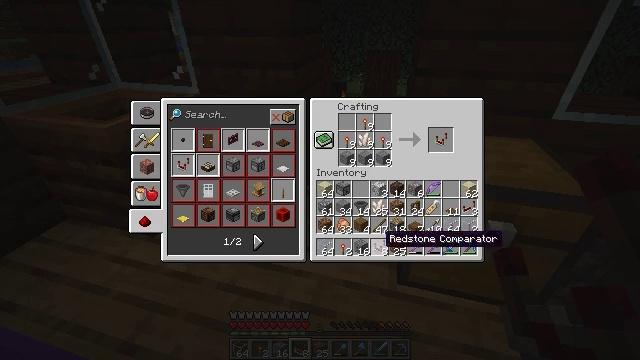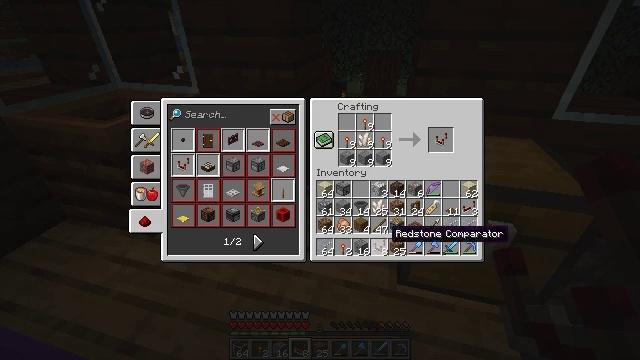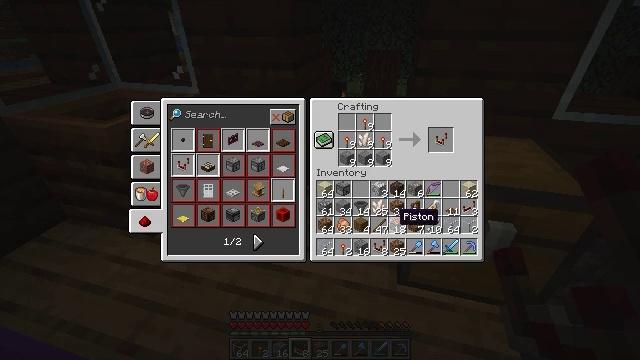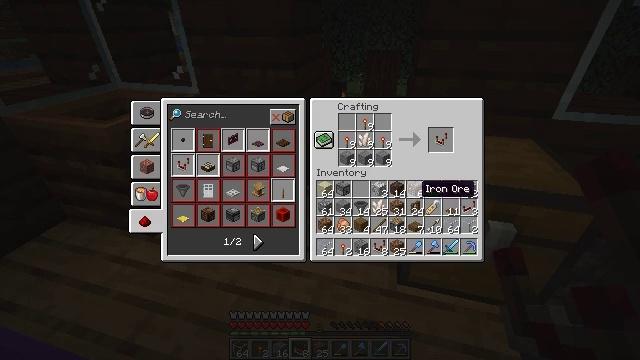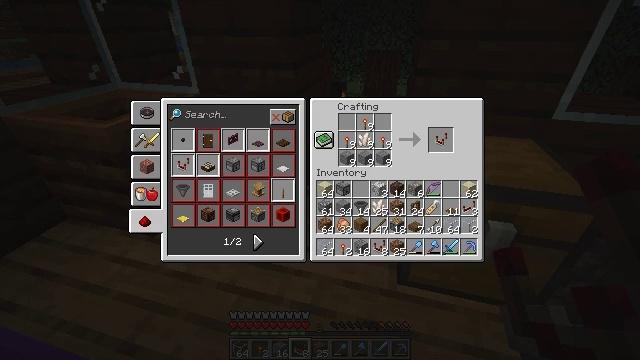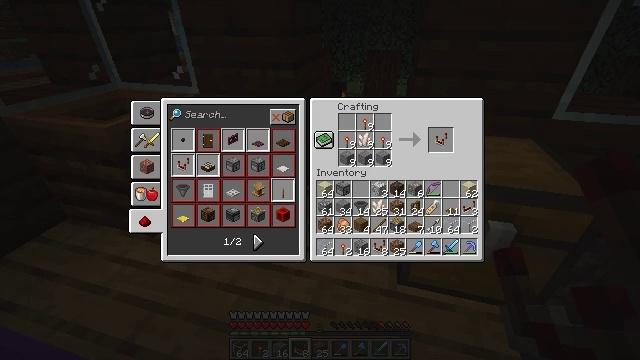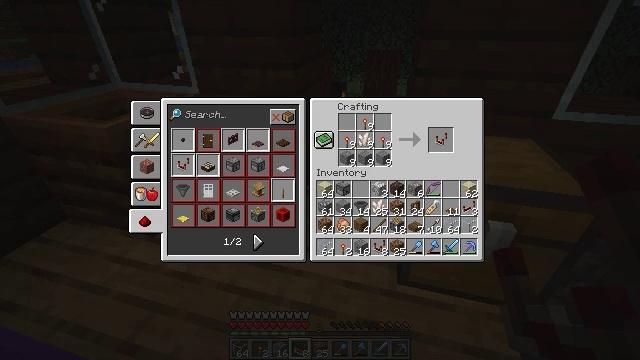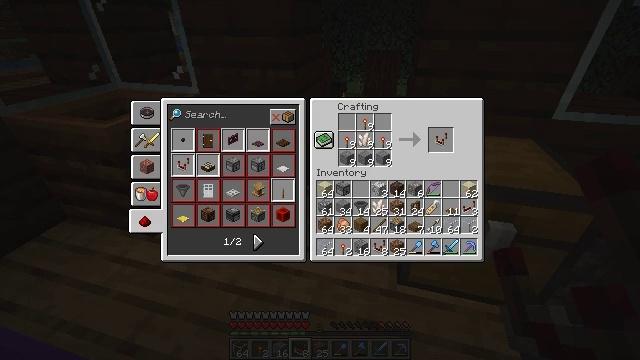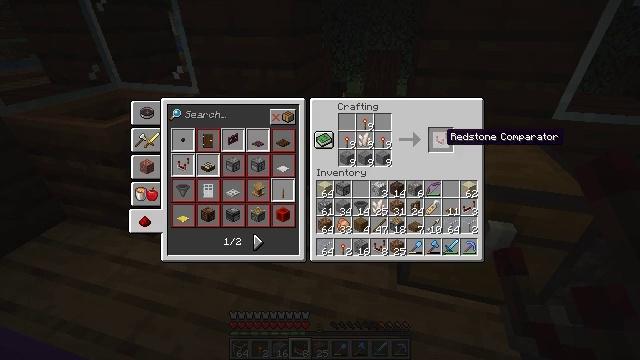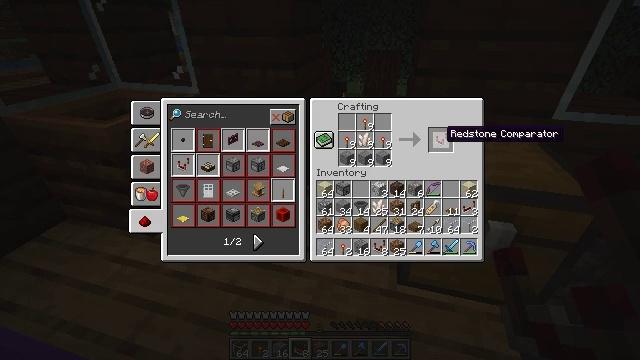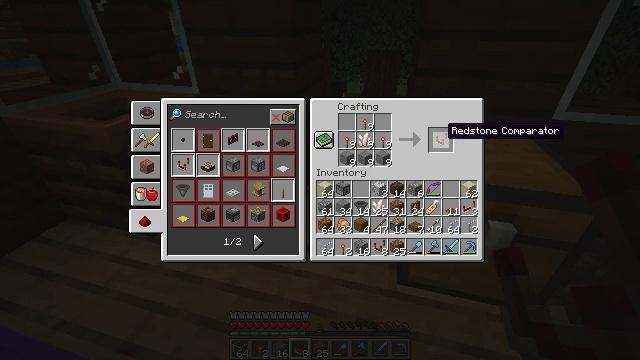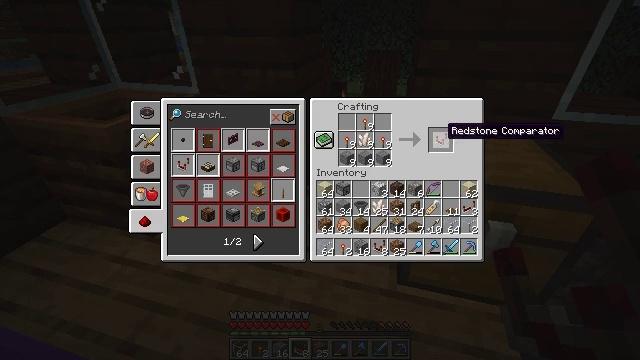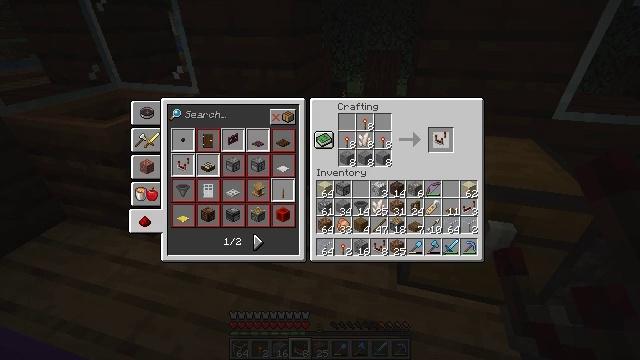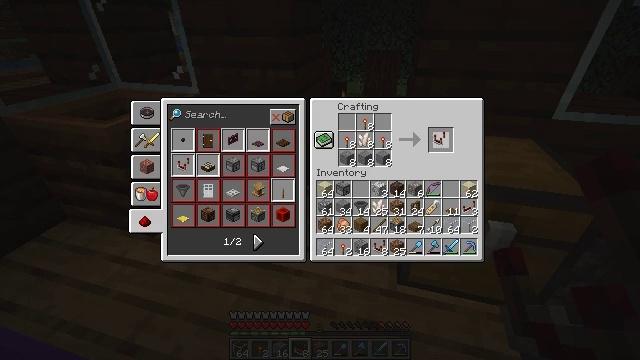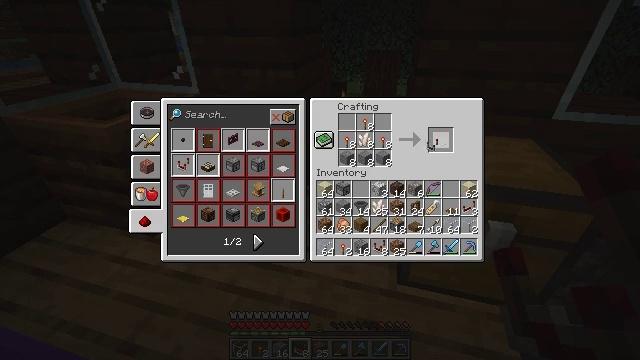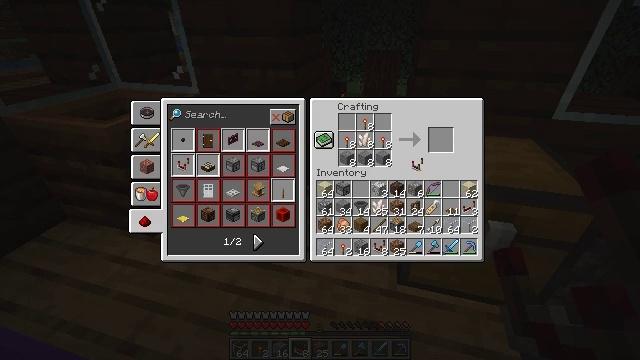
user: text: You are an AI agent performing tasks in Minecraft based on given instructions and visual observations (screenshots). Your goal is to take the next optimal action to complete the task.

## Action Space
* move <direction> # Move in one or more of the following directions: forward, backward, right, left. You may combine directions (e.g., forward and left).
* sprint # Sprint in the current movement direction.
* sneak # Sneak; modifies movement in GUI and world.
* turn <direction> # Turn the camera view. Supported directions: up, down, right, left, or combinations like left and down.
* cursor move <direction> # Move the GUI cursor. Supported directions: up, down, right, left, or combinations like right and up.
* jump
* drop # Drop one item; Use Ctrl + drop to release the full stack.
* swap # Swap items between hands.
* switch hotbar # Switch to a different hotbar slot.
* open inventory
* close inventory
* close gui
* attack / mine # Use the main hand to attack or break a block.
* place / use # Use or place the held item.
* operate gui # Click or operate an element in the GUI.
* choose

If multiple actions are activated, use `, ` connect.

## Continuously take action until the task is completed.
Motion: motion action
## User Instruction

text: Open the crafting table and craft a comparator.
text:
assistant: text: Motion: no_op
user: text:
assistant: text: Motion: cursor move right and up
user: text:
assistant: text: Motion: cursor move right and up
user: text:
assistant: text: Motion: cursor move right and up
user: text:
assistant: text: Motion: cursor move right and up
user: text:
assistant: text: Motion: no_op
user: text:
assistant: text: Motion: no_op
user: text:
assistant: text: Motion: no_op
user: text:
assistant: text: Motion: no_op
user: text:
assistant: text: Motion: no_op
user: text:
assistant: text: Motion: no_op
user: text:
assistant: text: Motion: operate gui
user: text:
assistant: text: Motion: operate gui
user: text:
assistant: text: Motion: cursor move left and down
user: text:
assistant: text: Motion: cursor move left and down
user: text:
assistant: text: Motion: cursor move left and down
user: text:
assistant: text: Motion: cursor move left and down
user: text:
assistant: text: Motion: cursor move down
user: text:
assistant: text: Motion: cursor move down
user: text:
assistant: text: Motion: cursor move down
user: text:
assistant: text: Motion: no_op
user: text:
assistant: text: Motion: no_op
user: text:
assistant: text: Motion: no_op
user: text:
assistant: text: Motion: no_op
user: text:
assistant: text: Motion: no_op
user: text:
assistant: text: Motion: no_op
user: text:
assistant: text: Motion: no_op
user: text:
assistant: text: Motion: no_op
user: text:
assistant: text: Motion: no_op
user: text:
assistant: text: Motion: no_op